Question: How can I change the collapsed and expanded icons for the jQuery Mobile ListView? Like the following:

The following icons are available in jQuery Mobile but they are facing left or right and not up and down. I was wondering if these exists or do I have to use photoshop to include these.
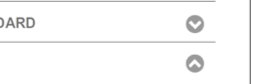
Answer: The up and down arrows (carat-u and carat-d respectively) should be available in jQuery Mobile <URL>